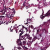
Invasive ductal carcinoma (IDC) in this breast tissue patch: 0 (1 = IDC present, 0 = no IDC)